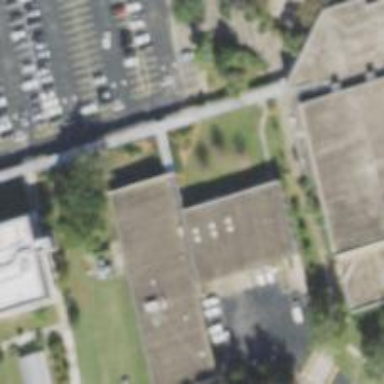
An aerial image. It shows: College building.